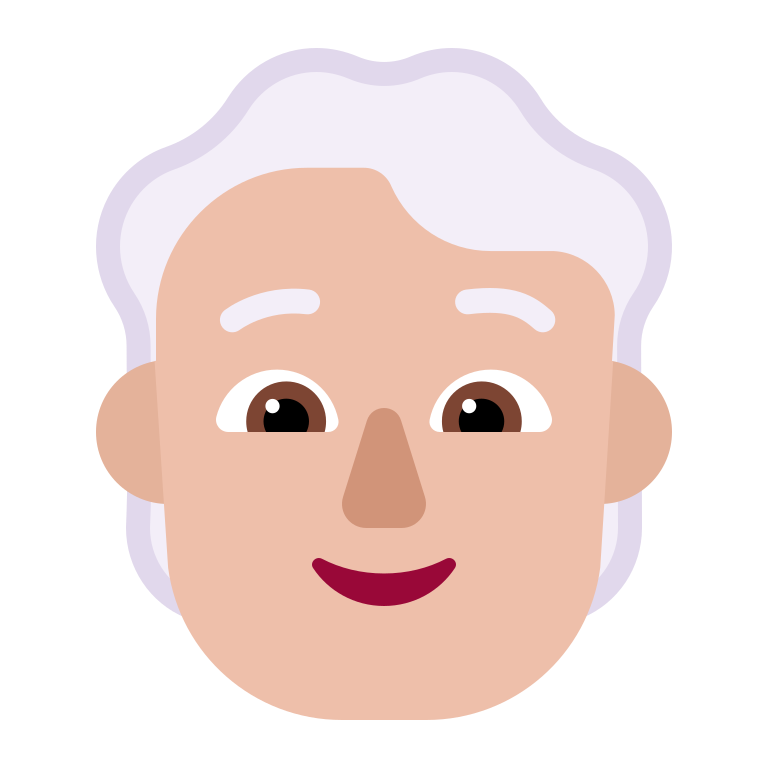
person white hair flat  light